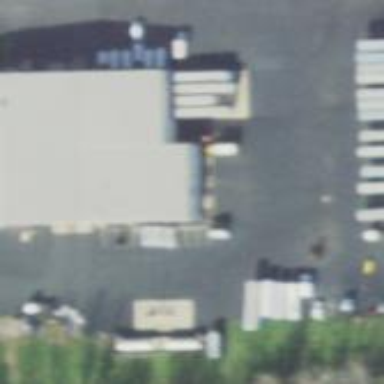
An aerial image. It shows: Warehouse.